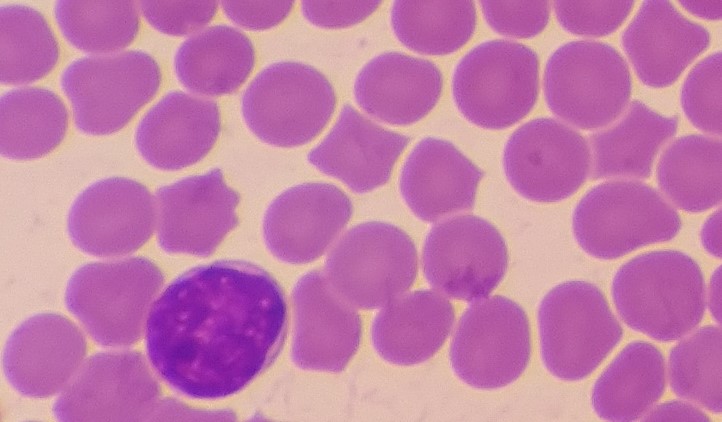
White blood cell type: Lymphocyte